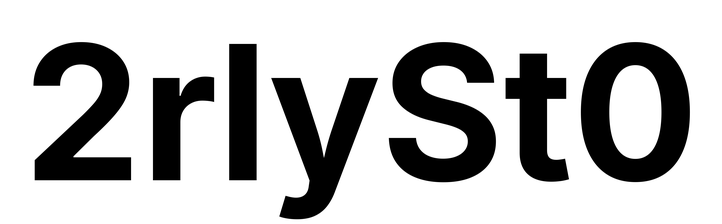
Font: Inter_Bold